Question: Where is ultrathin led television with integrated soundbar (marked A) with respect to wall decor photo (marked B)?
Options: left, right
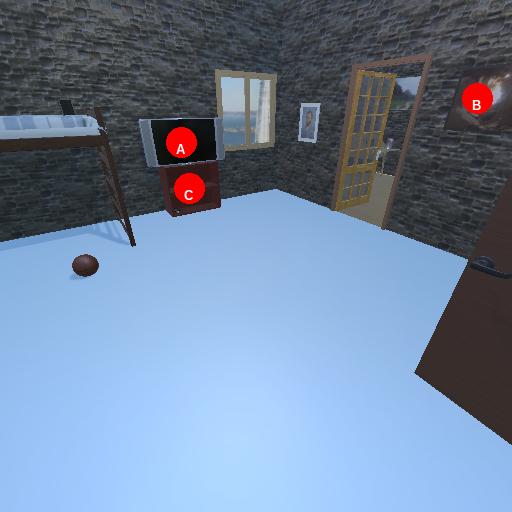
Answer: left